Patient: sex M, age 45
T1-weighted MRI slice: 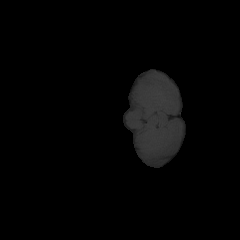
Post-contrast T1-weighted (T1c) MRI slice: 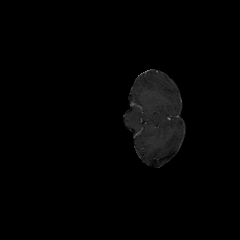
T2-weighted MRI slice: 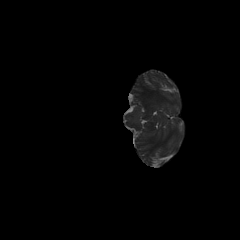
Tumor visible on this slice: no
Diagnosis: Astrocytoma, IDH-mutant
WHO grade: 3